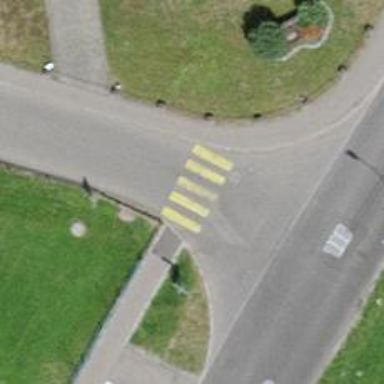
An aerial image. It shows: Uncontrolled zebra crossing on the road.